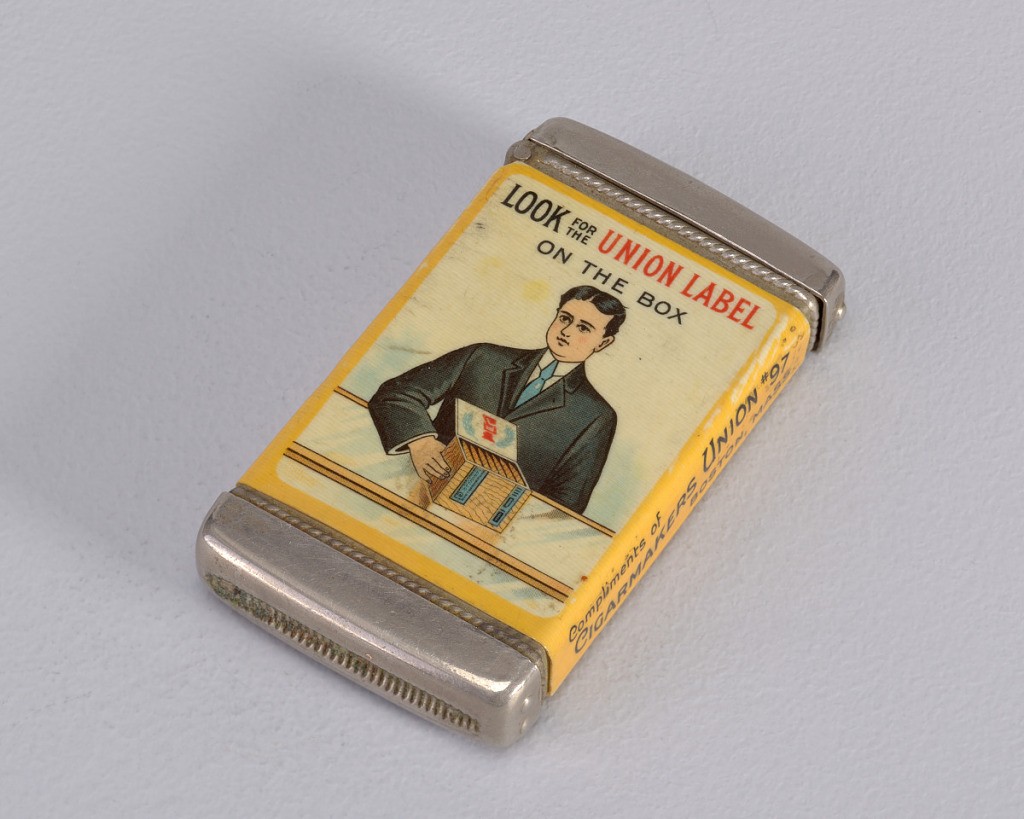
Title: Advertisement for Cigar Maker's Union #97, Boston
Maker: Whitehead & Hoag Company
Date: patented 1905
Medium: Plated metal, printed celluloid
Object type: Matchsafe
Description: Rectangular, rounded corners, featuring man with black hair in black suit, white shirt, blue tie; he stands behind glass counter, holding with right hand a large box of cigars; inscription above reads "Look for the Union Label on the Box." Right side panel inscribed "Compliments of Cigarmakers Union #97, Boston, Mass." in black on orange ground. Left side panel inscribed "Not made by the Trust" in black and red on orange ground. Reverse inscription "Honesty, Skill & Cleanliness, Your Protection, Smoke Union Made Cigars," in black and red on orange ground flanks green facimili of "Union-made Cigars Local Stamp." Lid hinged on side. Striker on bottom.